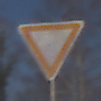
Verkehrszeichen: VorfahrtGewaehren
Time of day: MorningAfternoon
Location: Outdoor (Nature)
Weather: PartlyCloudy
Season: Winter
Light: Natural